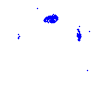
Particle: kaon